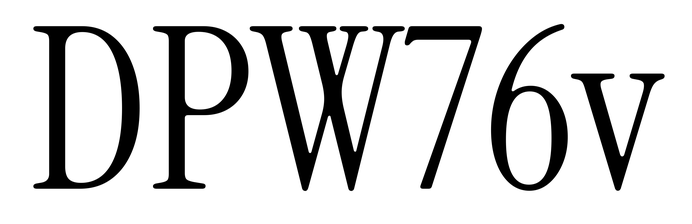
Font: InstrumentSerif-Regular